Interaction volume radius: 5 \u00c5
Interaction volume height: 30 \u00c5
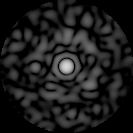
Disorder parameter: 0.8672